Question: I have updated my and trying to explore ''. As per mentioned <URL> , TransitionManagers can be declared in XML resource files inside the res/transition directory. But when i created the directory under , Eclipse shows error as shown in this figure.

What can be the possible solution to this??
Thanks in advance.
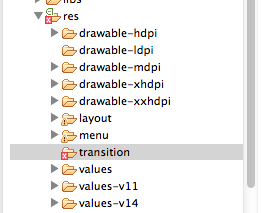
Answer: Update your SDK build tool to latest one using SDK Manager.